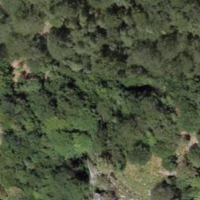
EUNIS habitat code: 41
Species observed at this site:
Asplenium trichomanes